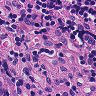
Metastatic tissue present: no